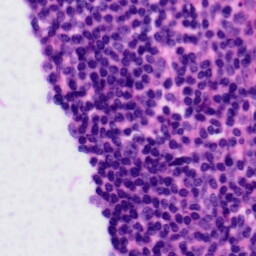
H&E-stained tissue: Tonsil